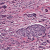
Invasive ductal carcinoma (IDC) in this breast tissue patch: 1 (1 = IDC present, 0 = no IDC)